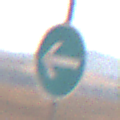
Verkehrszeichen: VorgeschriebeneFahrtrichtungHierLinks
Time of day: Midday
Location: Outdoor (Nature)
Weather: PartlyCloudy
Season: NotSpecified
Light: Natural